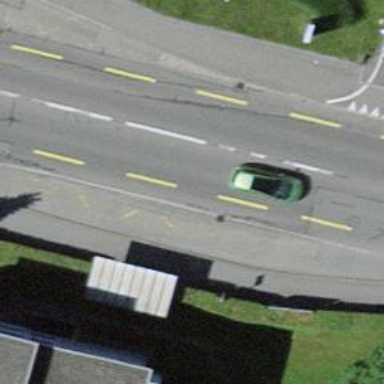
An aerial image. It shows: Bus stop with designated stop position for public transport.